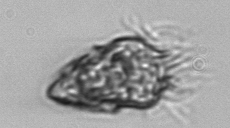
Label: Strombidium_morphotype1